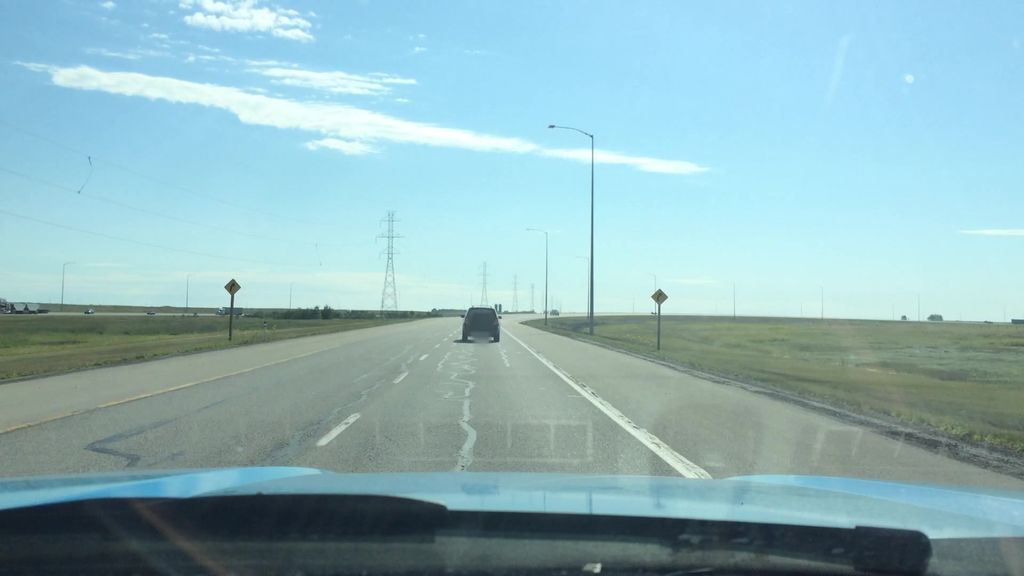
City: calgary